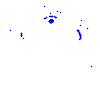
Particle: pion